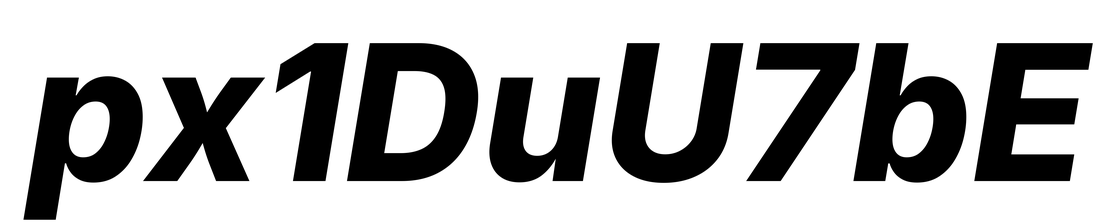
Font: Inter-Italic_ExtraBold_Italic